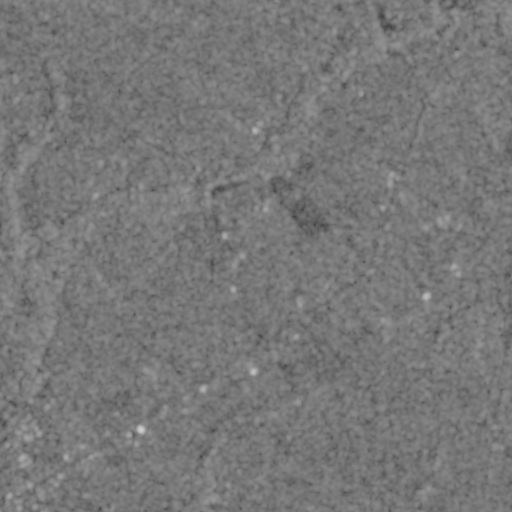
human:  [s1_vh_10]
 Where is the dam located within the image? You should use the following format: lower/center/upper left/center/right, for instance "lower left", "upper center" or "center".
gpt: The dam is located in the center of the image.
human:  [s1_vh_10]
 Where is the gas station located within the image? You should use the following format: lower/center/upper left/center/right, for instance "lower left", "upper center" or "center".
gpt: The gas station is located in the lower left of the image.
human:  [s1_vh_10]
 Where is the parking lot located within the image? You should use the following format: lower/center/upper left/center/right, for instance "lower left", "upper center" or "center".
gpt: The parking lot is located in the lower left of the image.
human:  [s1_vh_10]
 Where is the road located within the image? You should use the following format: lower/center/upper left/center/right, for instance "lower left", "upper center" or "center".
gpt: There is no road in the image.

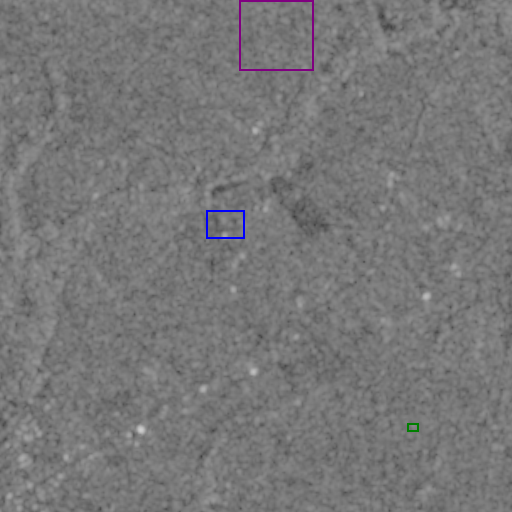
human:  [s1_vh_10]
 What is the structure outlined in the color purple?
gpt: The structure outlined in purple is a crop field.
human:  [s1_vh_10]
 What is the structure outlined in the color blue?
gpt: The structure outlined in blue is a park.
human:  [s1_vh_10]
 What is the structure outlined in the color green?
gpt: The structure outlined in green is a quarry.
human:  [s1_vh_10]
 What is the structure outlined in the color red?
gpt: There is no red outline.